Aerial crown-view tile of a tropical tree (Barro Colorado Island, Panama), acquired 20240611:
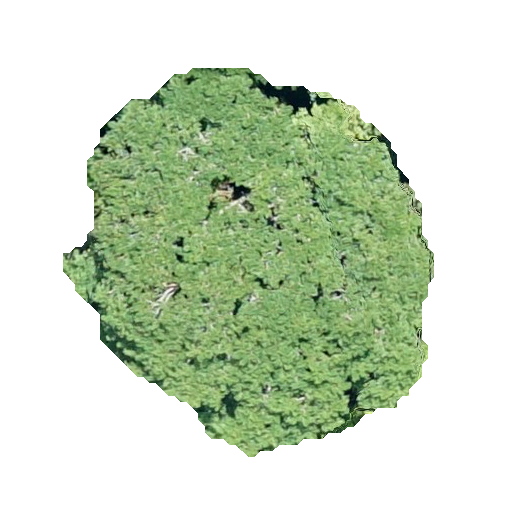
Species: Jacaranda copaia
GBIF accepted scientific name: Jacaranda copaia
Crown area: 161.55 m²